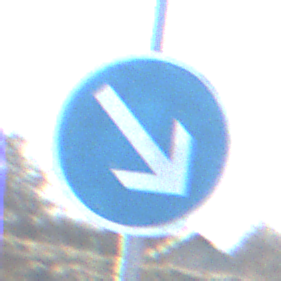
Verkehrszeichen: VorgeschriebeneVorbeifahrtRechts
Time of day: MorningAfternoon
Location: Outdoor (Nature)
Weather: PartlyCloudy
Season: NotSpecified
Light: Natural